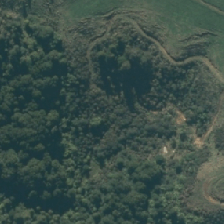
Land cover: indigenous_forest